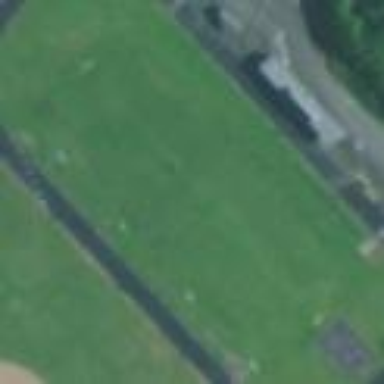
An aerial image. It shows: American football pitch.